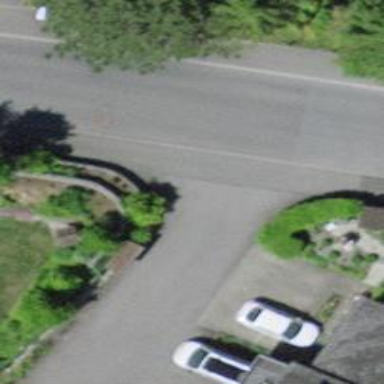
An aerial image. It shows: Living street.